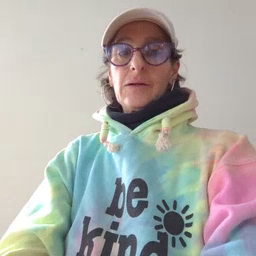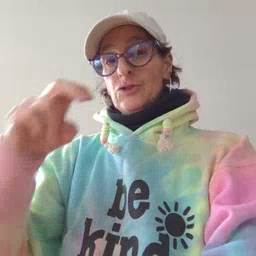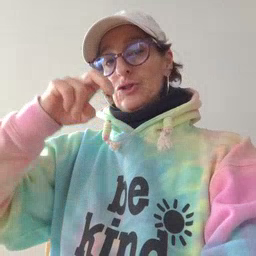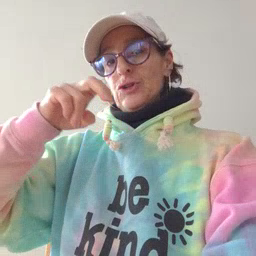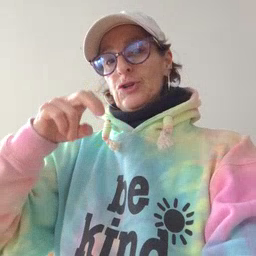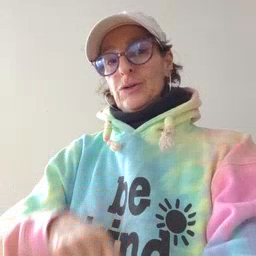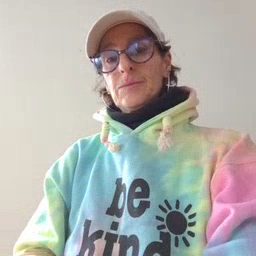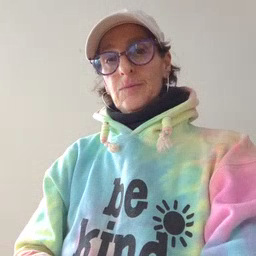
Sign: chair